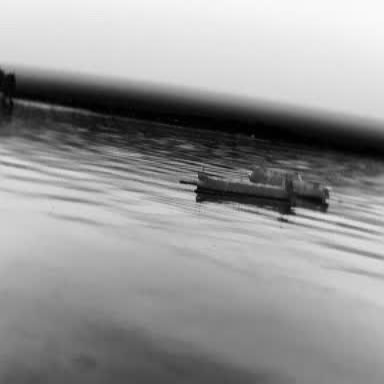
There is a liner in the infrared image.